Field crop: maize
Growth stage: 2
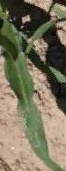
Species: maize